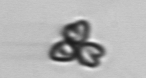
Label: Corymbellus